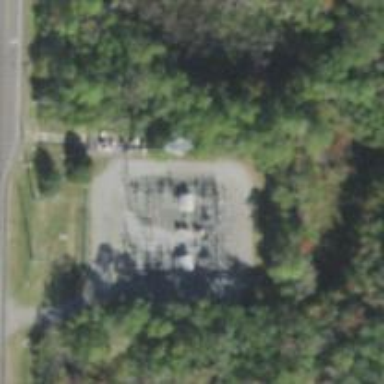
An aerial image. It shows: Outdoor distribution substation.